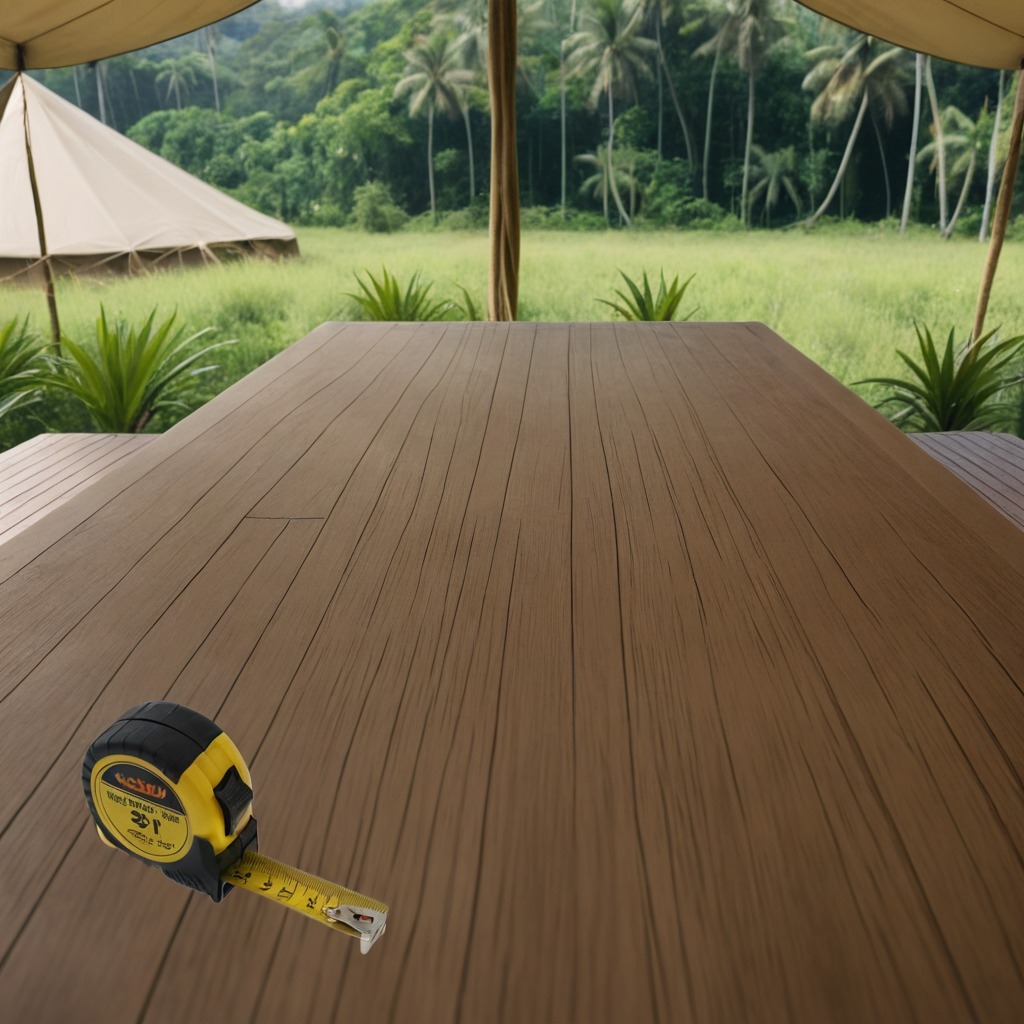
A measuring tape is lying on the wooden table.